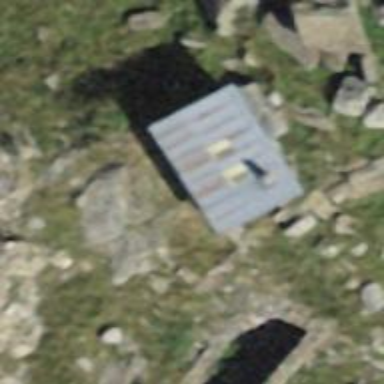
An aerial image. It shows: Weather shelter for public use.